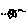
Label: smiley face